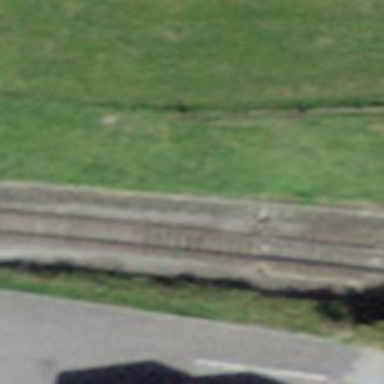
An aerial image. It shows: Railway switch.